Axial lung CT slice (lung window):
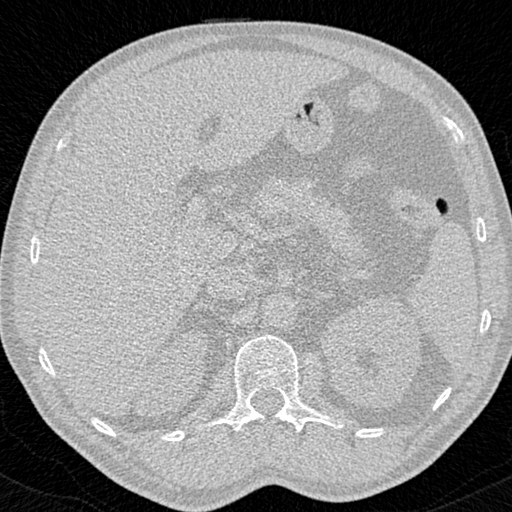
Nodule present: no